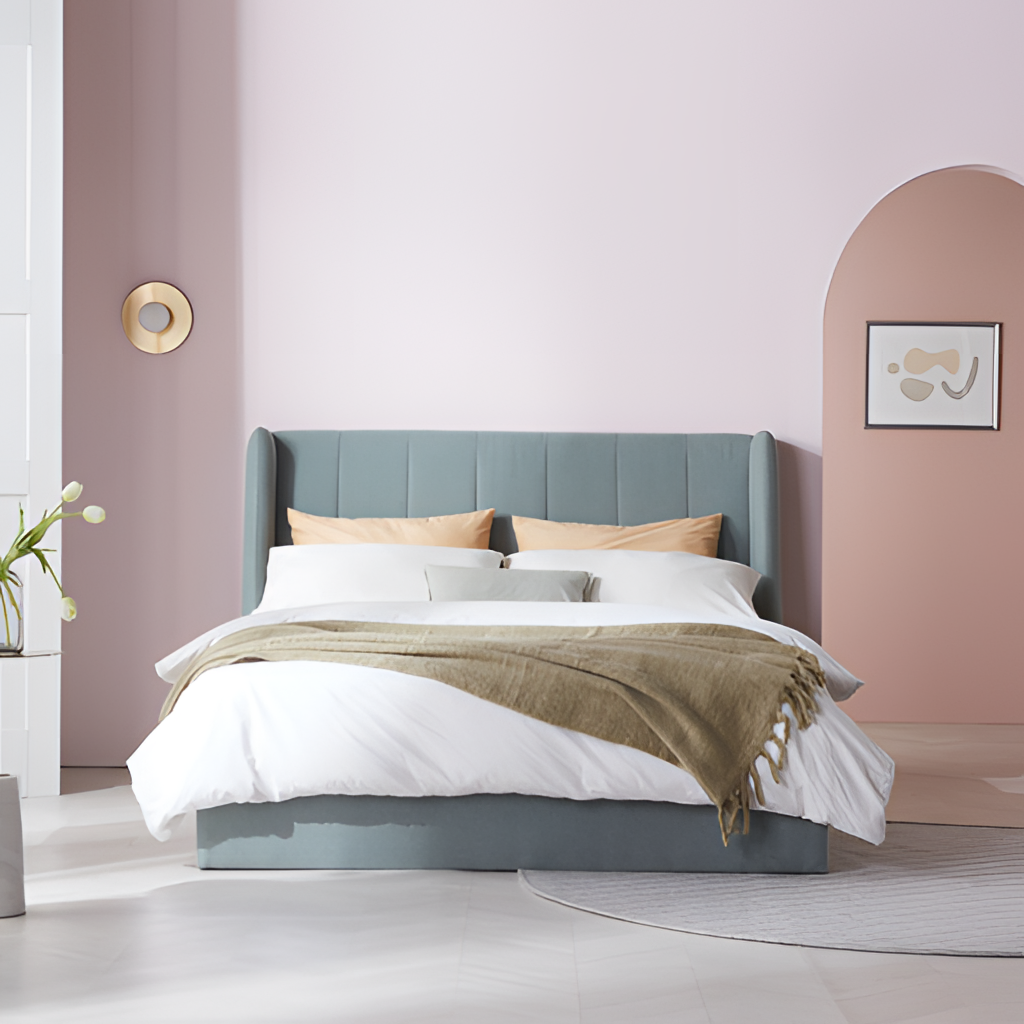
bedroom, blue fabric bed, contemporary, tile flooring, with large square pattern, paint wallpaper, with solid pattern